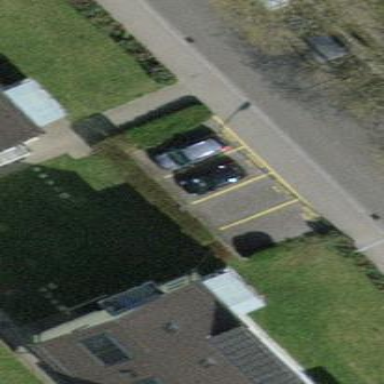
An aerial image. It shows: Parking area with surface.